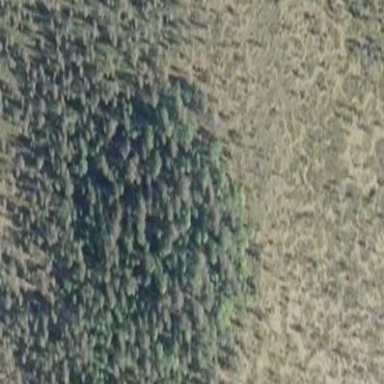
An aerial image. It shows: Needle-leaved woodland.